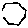
Label: hexagon